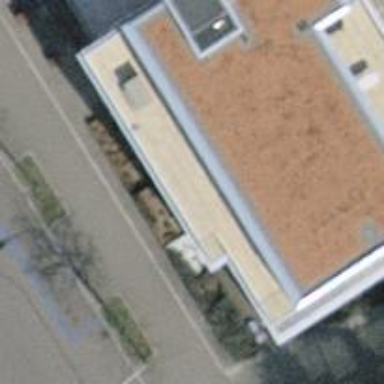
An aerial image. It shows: Flat roof forming part of building.